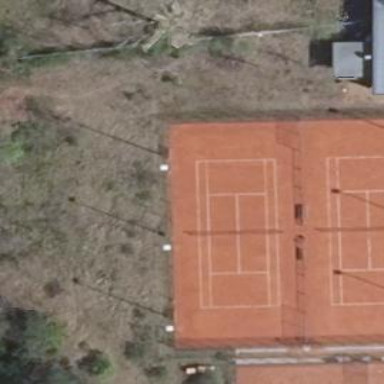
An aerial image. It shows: Clay tennis court pitch.